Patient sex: F
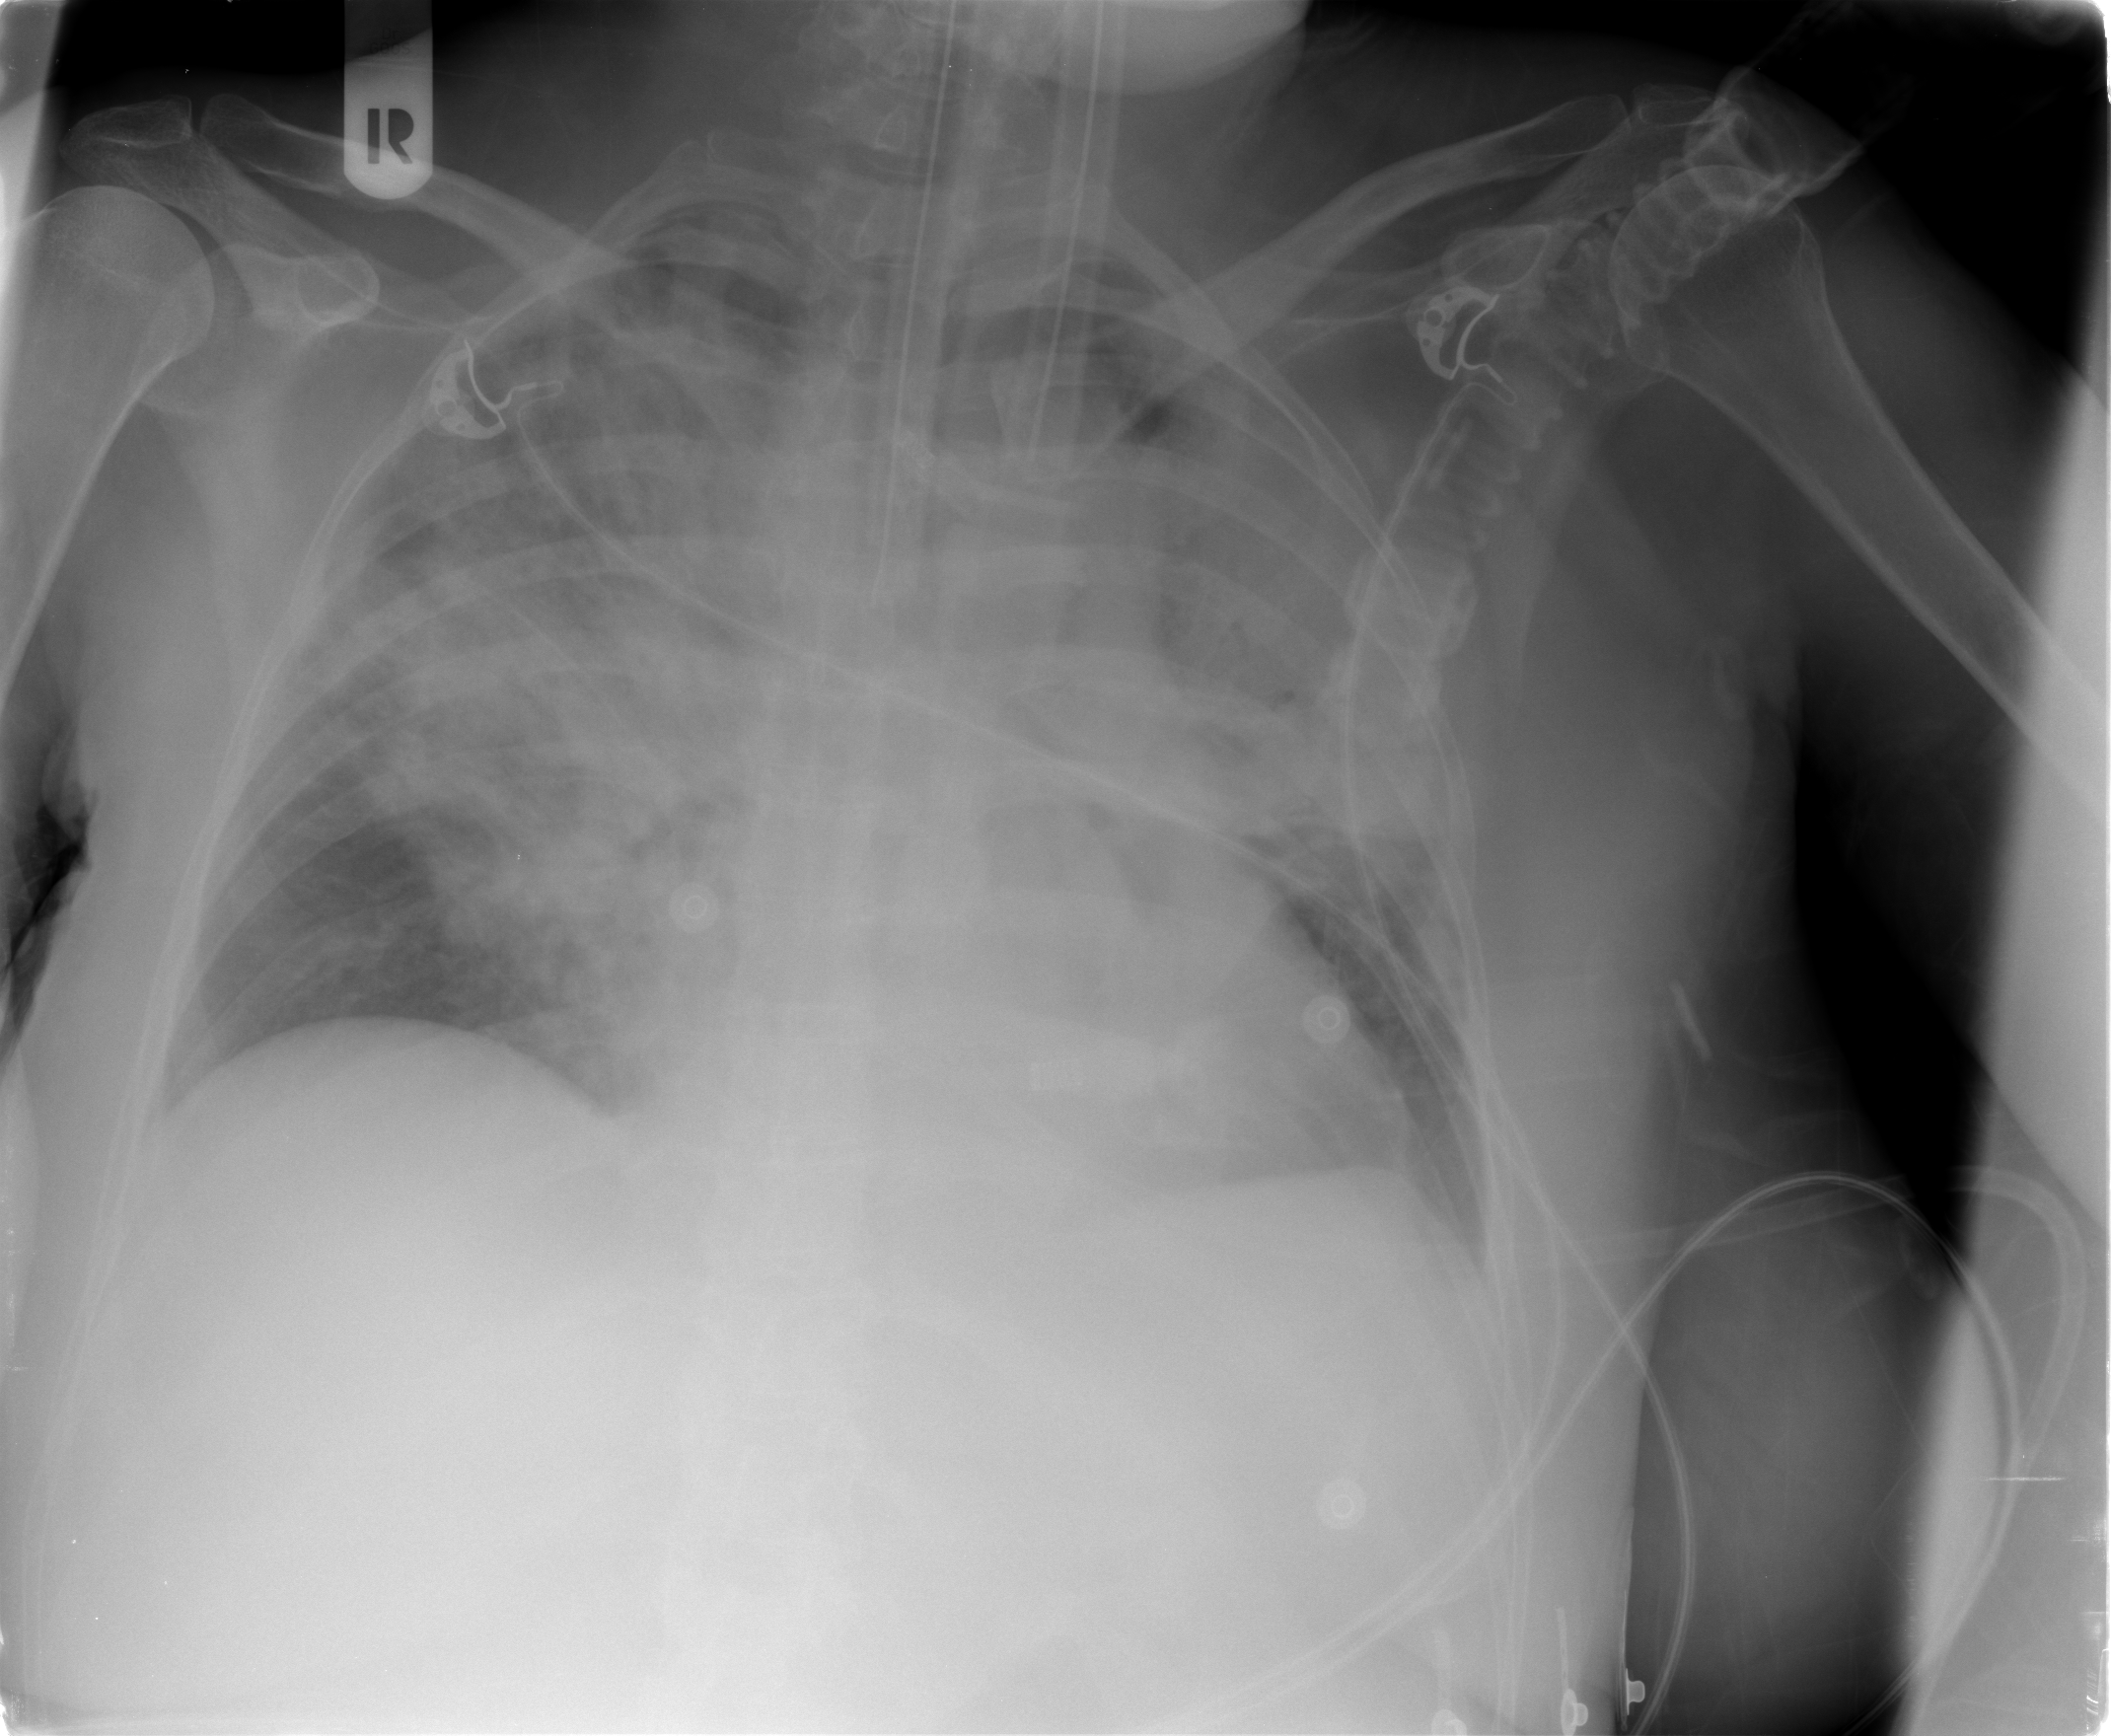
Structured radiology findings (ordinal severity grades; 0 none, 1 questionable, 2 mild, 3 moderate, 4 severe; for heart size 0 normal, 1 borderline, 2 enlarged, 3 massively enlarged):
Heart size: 2
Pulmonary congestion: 2
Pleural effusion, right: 0
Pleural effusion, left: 0
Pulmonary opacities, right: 4
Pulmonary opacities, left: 4
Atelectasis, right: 2
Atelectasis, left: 2